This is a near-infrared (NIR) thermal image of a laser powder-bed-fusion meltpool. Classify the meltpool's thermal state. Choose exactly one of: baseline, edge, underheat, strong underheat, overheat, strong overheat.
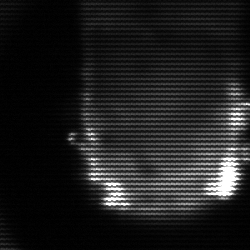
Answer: baseline